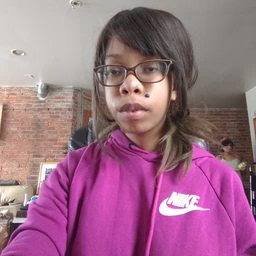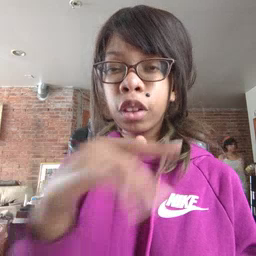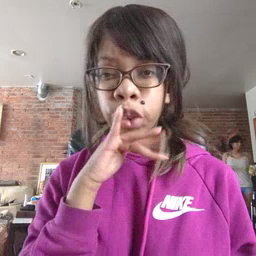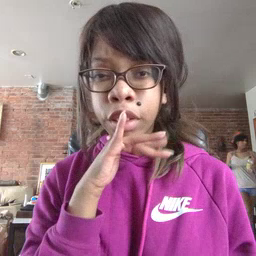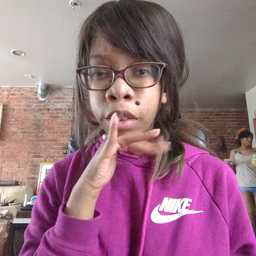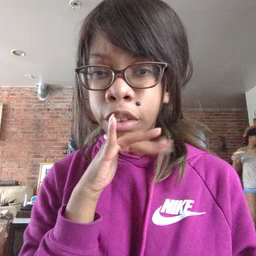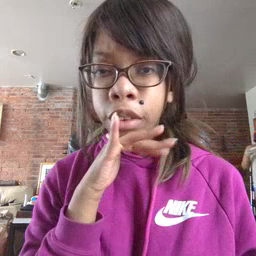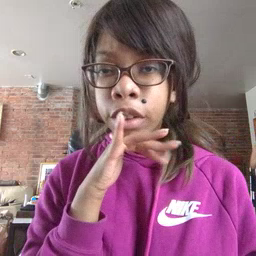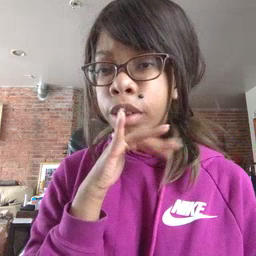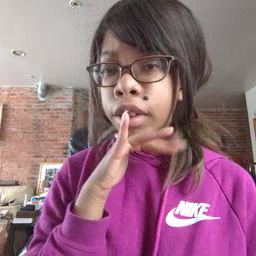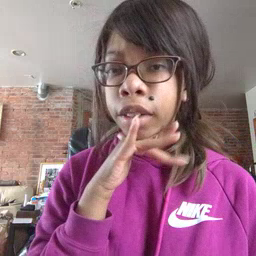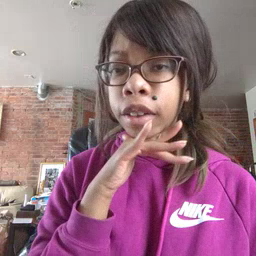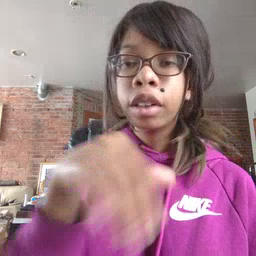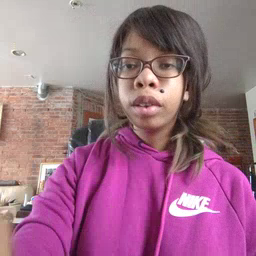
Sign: dirty